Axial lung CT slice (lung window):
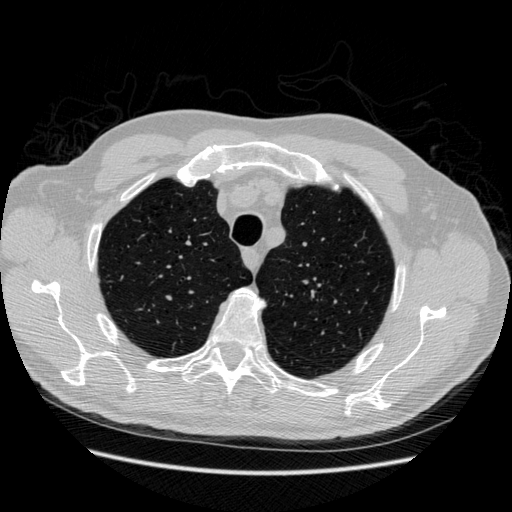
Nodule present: no